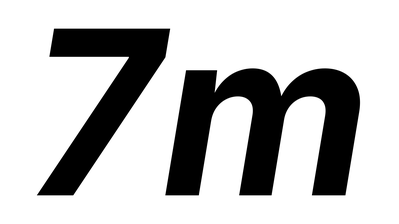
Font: Inter-Italic_Bold_Italic